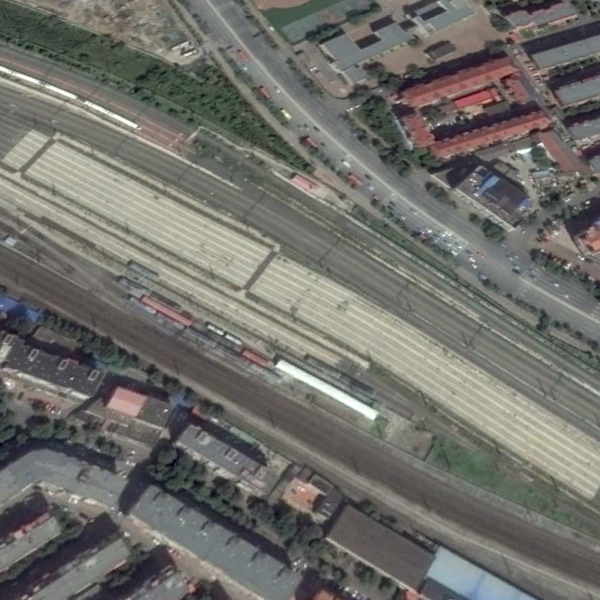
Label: RailwayStation